Найдите все собственные частоты колебаний LC - контура, приведённого на рисунке.
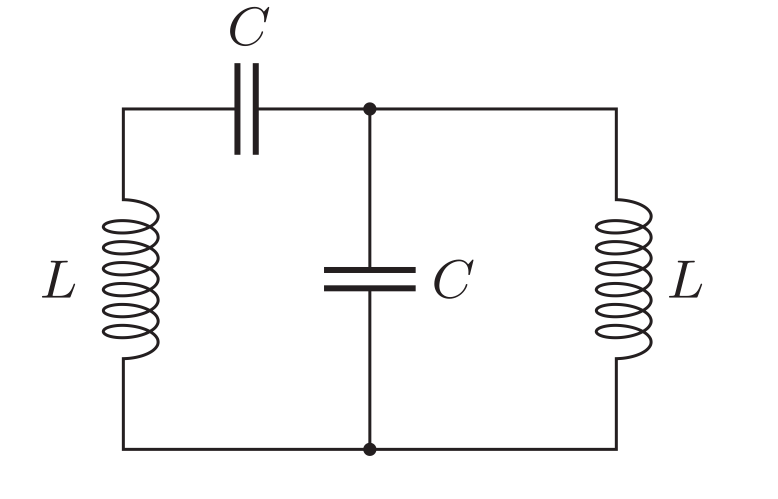
Ответ: $\omega_{1,2} = \frac{\sqrt{5} \pm 1}{2}\omega_0$, где $\omega_0 = 1 / \sqrt{LC}$
Темы:
T, Цепи, Колебательный контур, Цепь с конденсатором, Цепь с катушкой, 200 задач